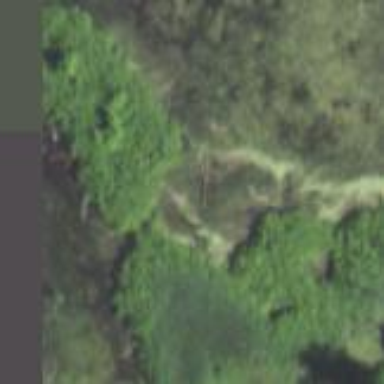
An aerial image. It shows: Wetland area characterized by wet meadow.